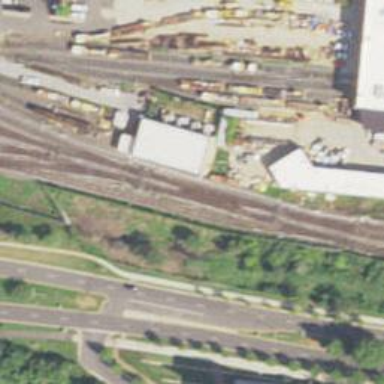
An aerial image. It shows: Electrified rail service yard.